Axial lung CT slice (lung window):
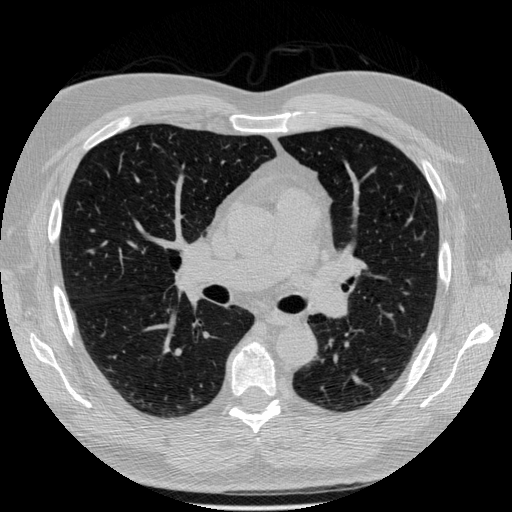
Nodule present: no